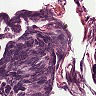
Metastatic tissue present: no